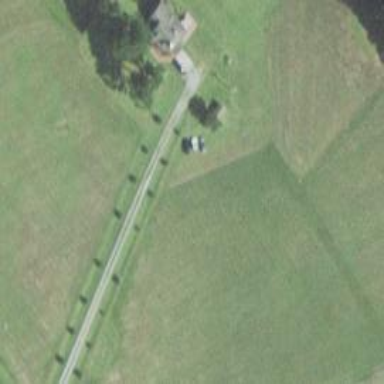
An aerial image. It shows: Driveway leading to service road.